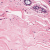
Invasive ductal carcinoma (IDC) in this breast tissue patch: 0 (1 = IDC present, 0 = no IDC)